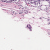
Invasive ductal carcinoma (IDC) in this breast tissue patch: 1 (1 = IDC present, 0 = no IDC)